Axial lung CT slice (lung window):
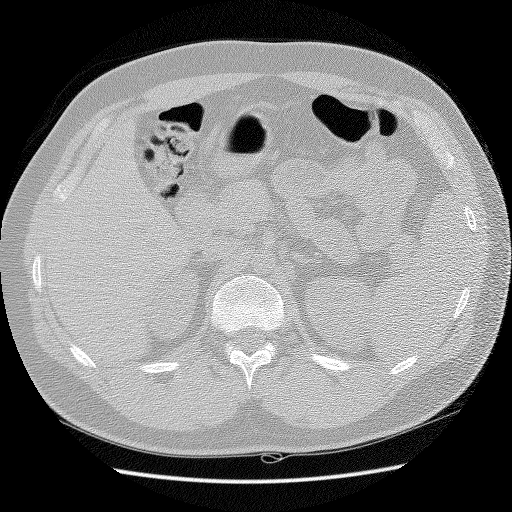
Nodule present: no